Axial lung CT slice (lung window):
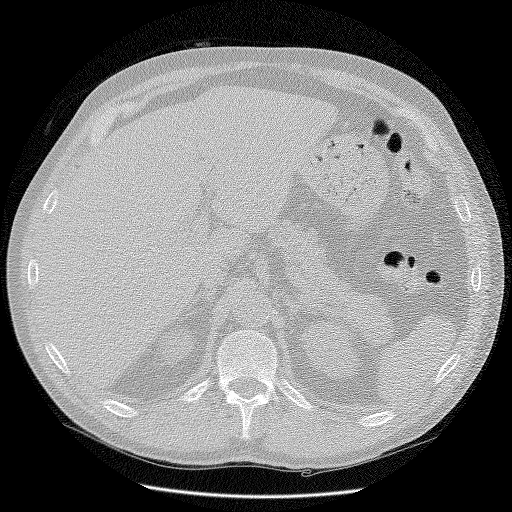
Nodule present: no